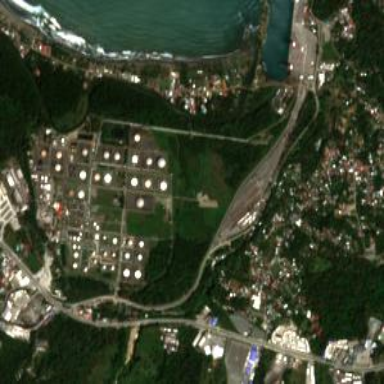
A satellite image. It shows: Industrial area featuring fuel depot.